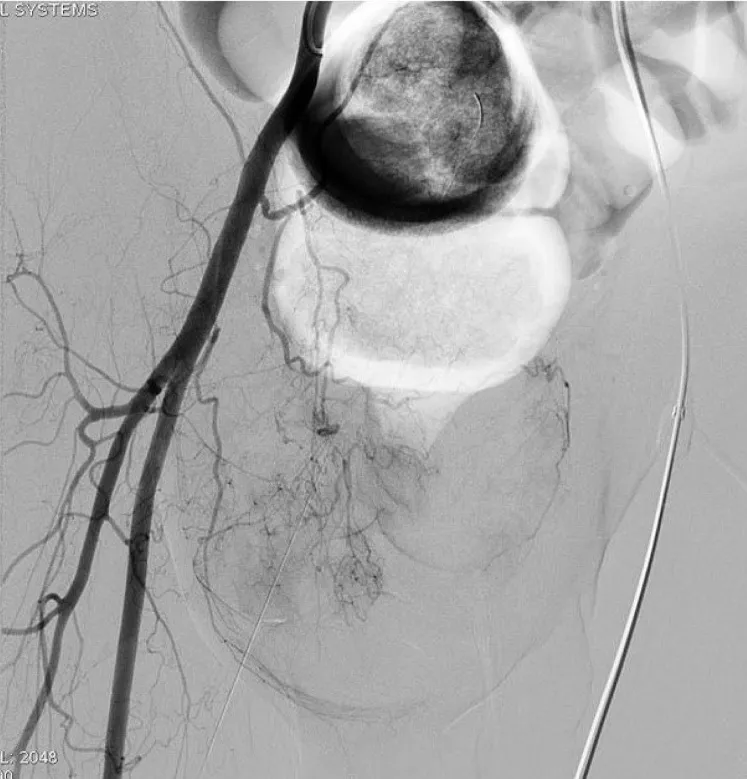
Pelvic angiography image depicted a hypervascular tumor with abundant blood supply.
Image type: radiology (ct)